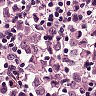
Metastatic tissue present: yes